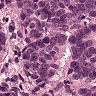
Metastatic tissue present: yes